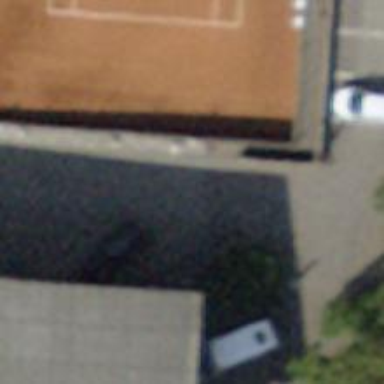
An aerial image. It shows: Sports centre with focus on tennis.